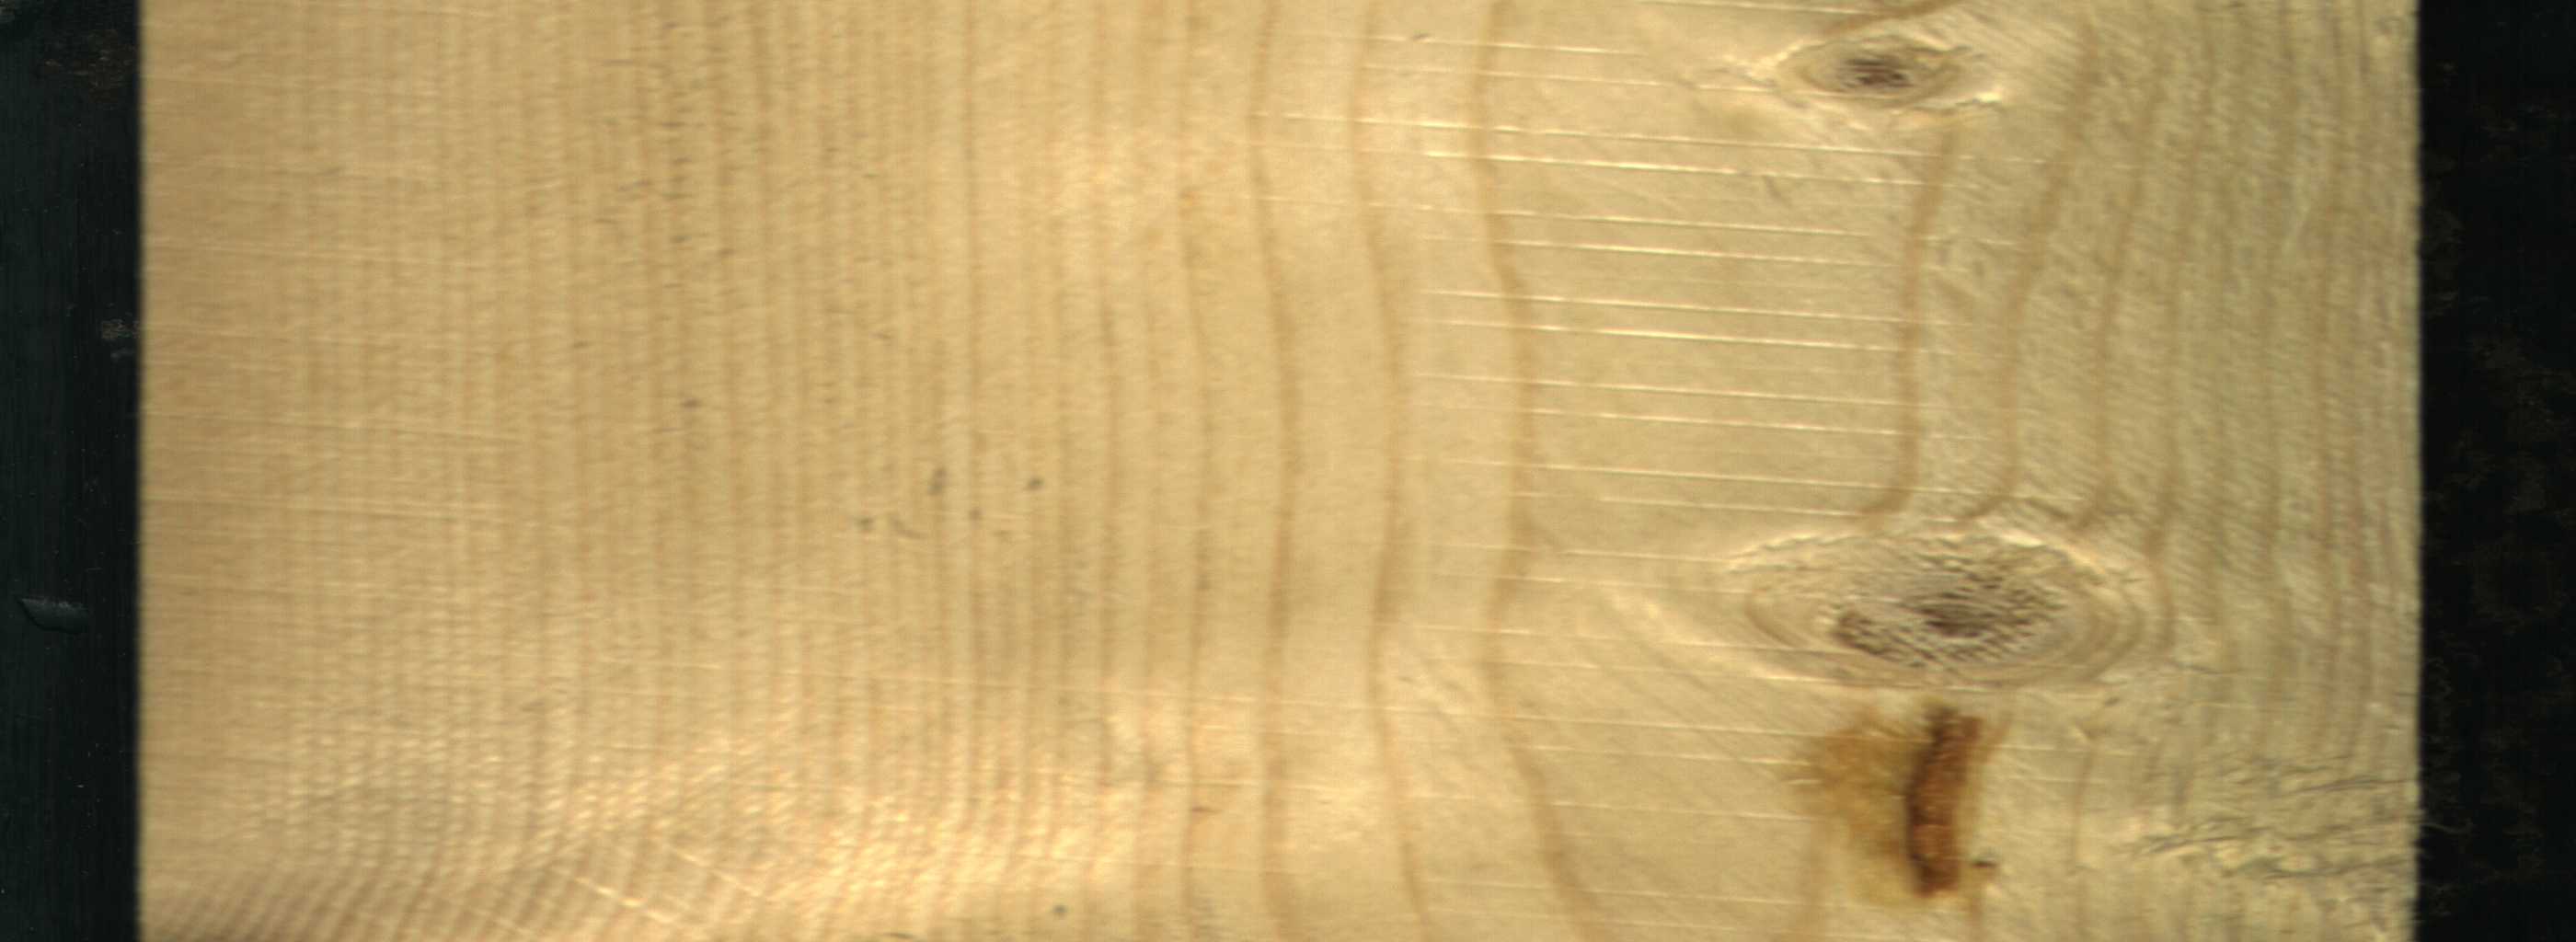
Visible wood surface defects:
resin
Live_Knot
Live_Knot